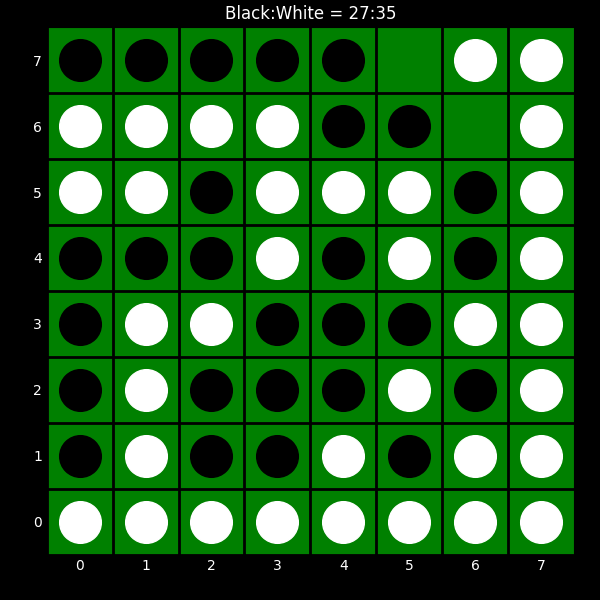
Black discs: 27
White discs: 35